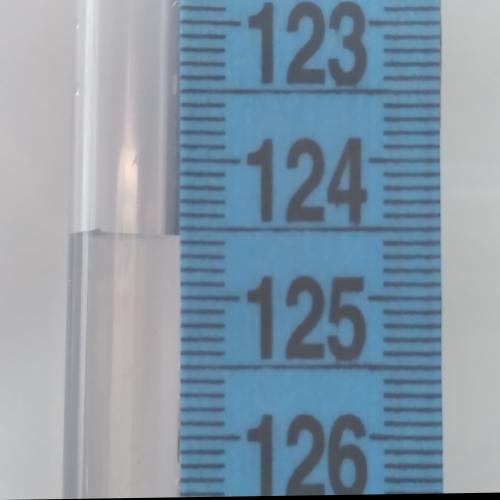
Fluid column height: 124.6 cm